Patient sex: M
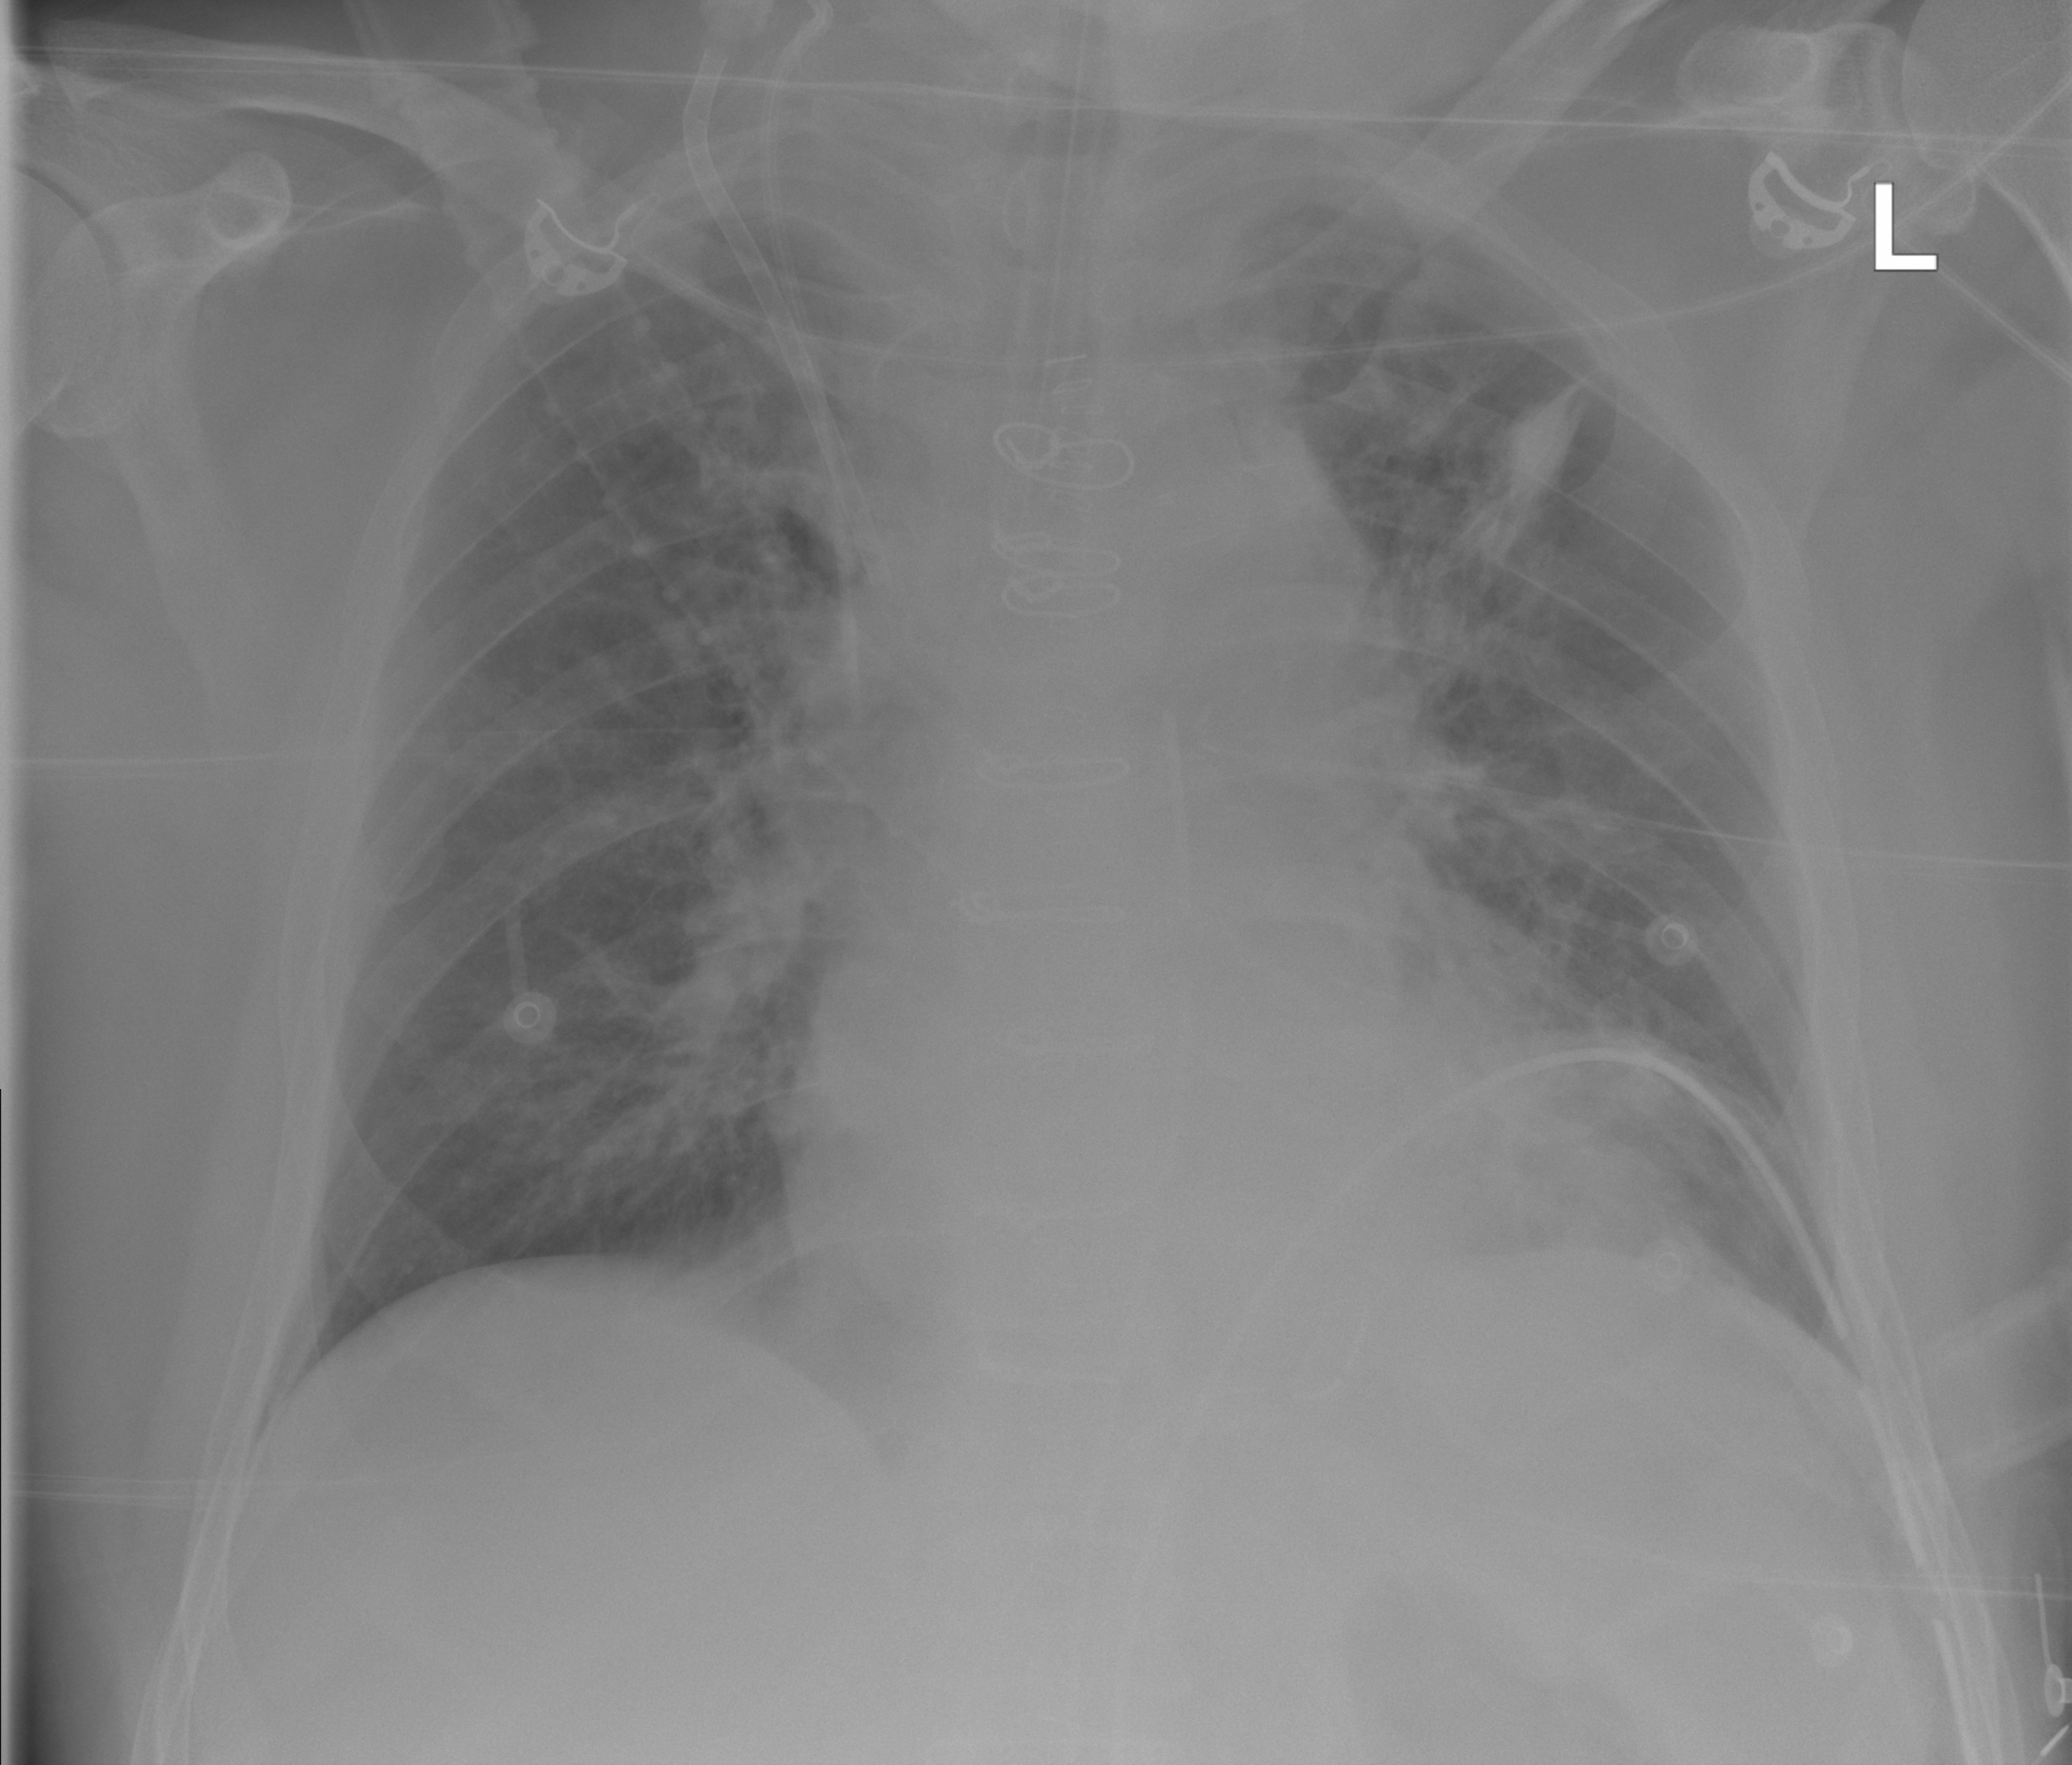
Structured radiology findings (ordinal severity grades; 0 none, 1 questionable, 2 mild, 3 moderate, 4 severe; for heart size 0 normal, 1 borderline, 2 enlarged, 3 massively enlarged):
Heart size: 1
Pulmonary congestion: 2
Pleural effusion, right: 0
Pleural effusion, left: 1
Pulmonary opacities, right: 0
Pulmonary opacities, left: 2
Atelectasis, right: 1
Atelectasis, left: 2